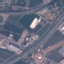
Label: Highway